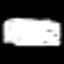
Label: palm tree